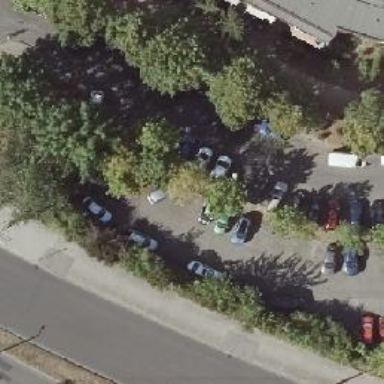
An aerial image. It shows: Parking space.